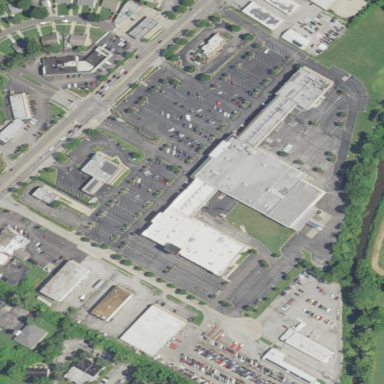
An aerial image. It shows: Retail area.